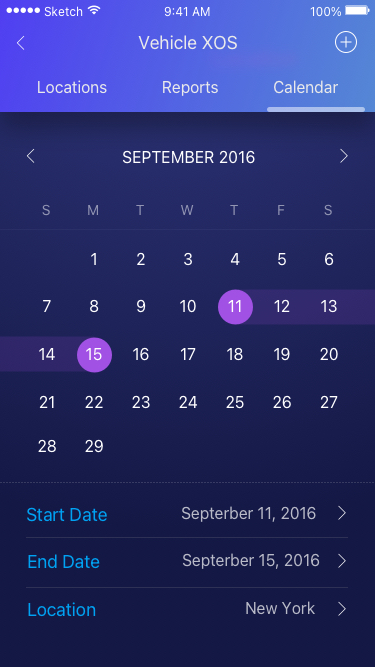
Text in this UI design:
Start Date
Septerber 11, 2016
End Date
Septerber 15, 2016
Location
New York
SEPTEMBER 2016
29
28
27
26
25
24
23
22
21
20
19
18
17
16
15
14
13
12
11
10
9
8
7
6
5
4
3
2
1
S
M
T
W
T
F
S
Location
Vehicle XOS
Locations             Reports             Calendar